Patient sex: F
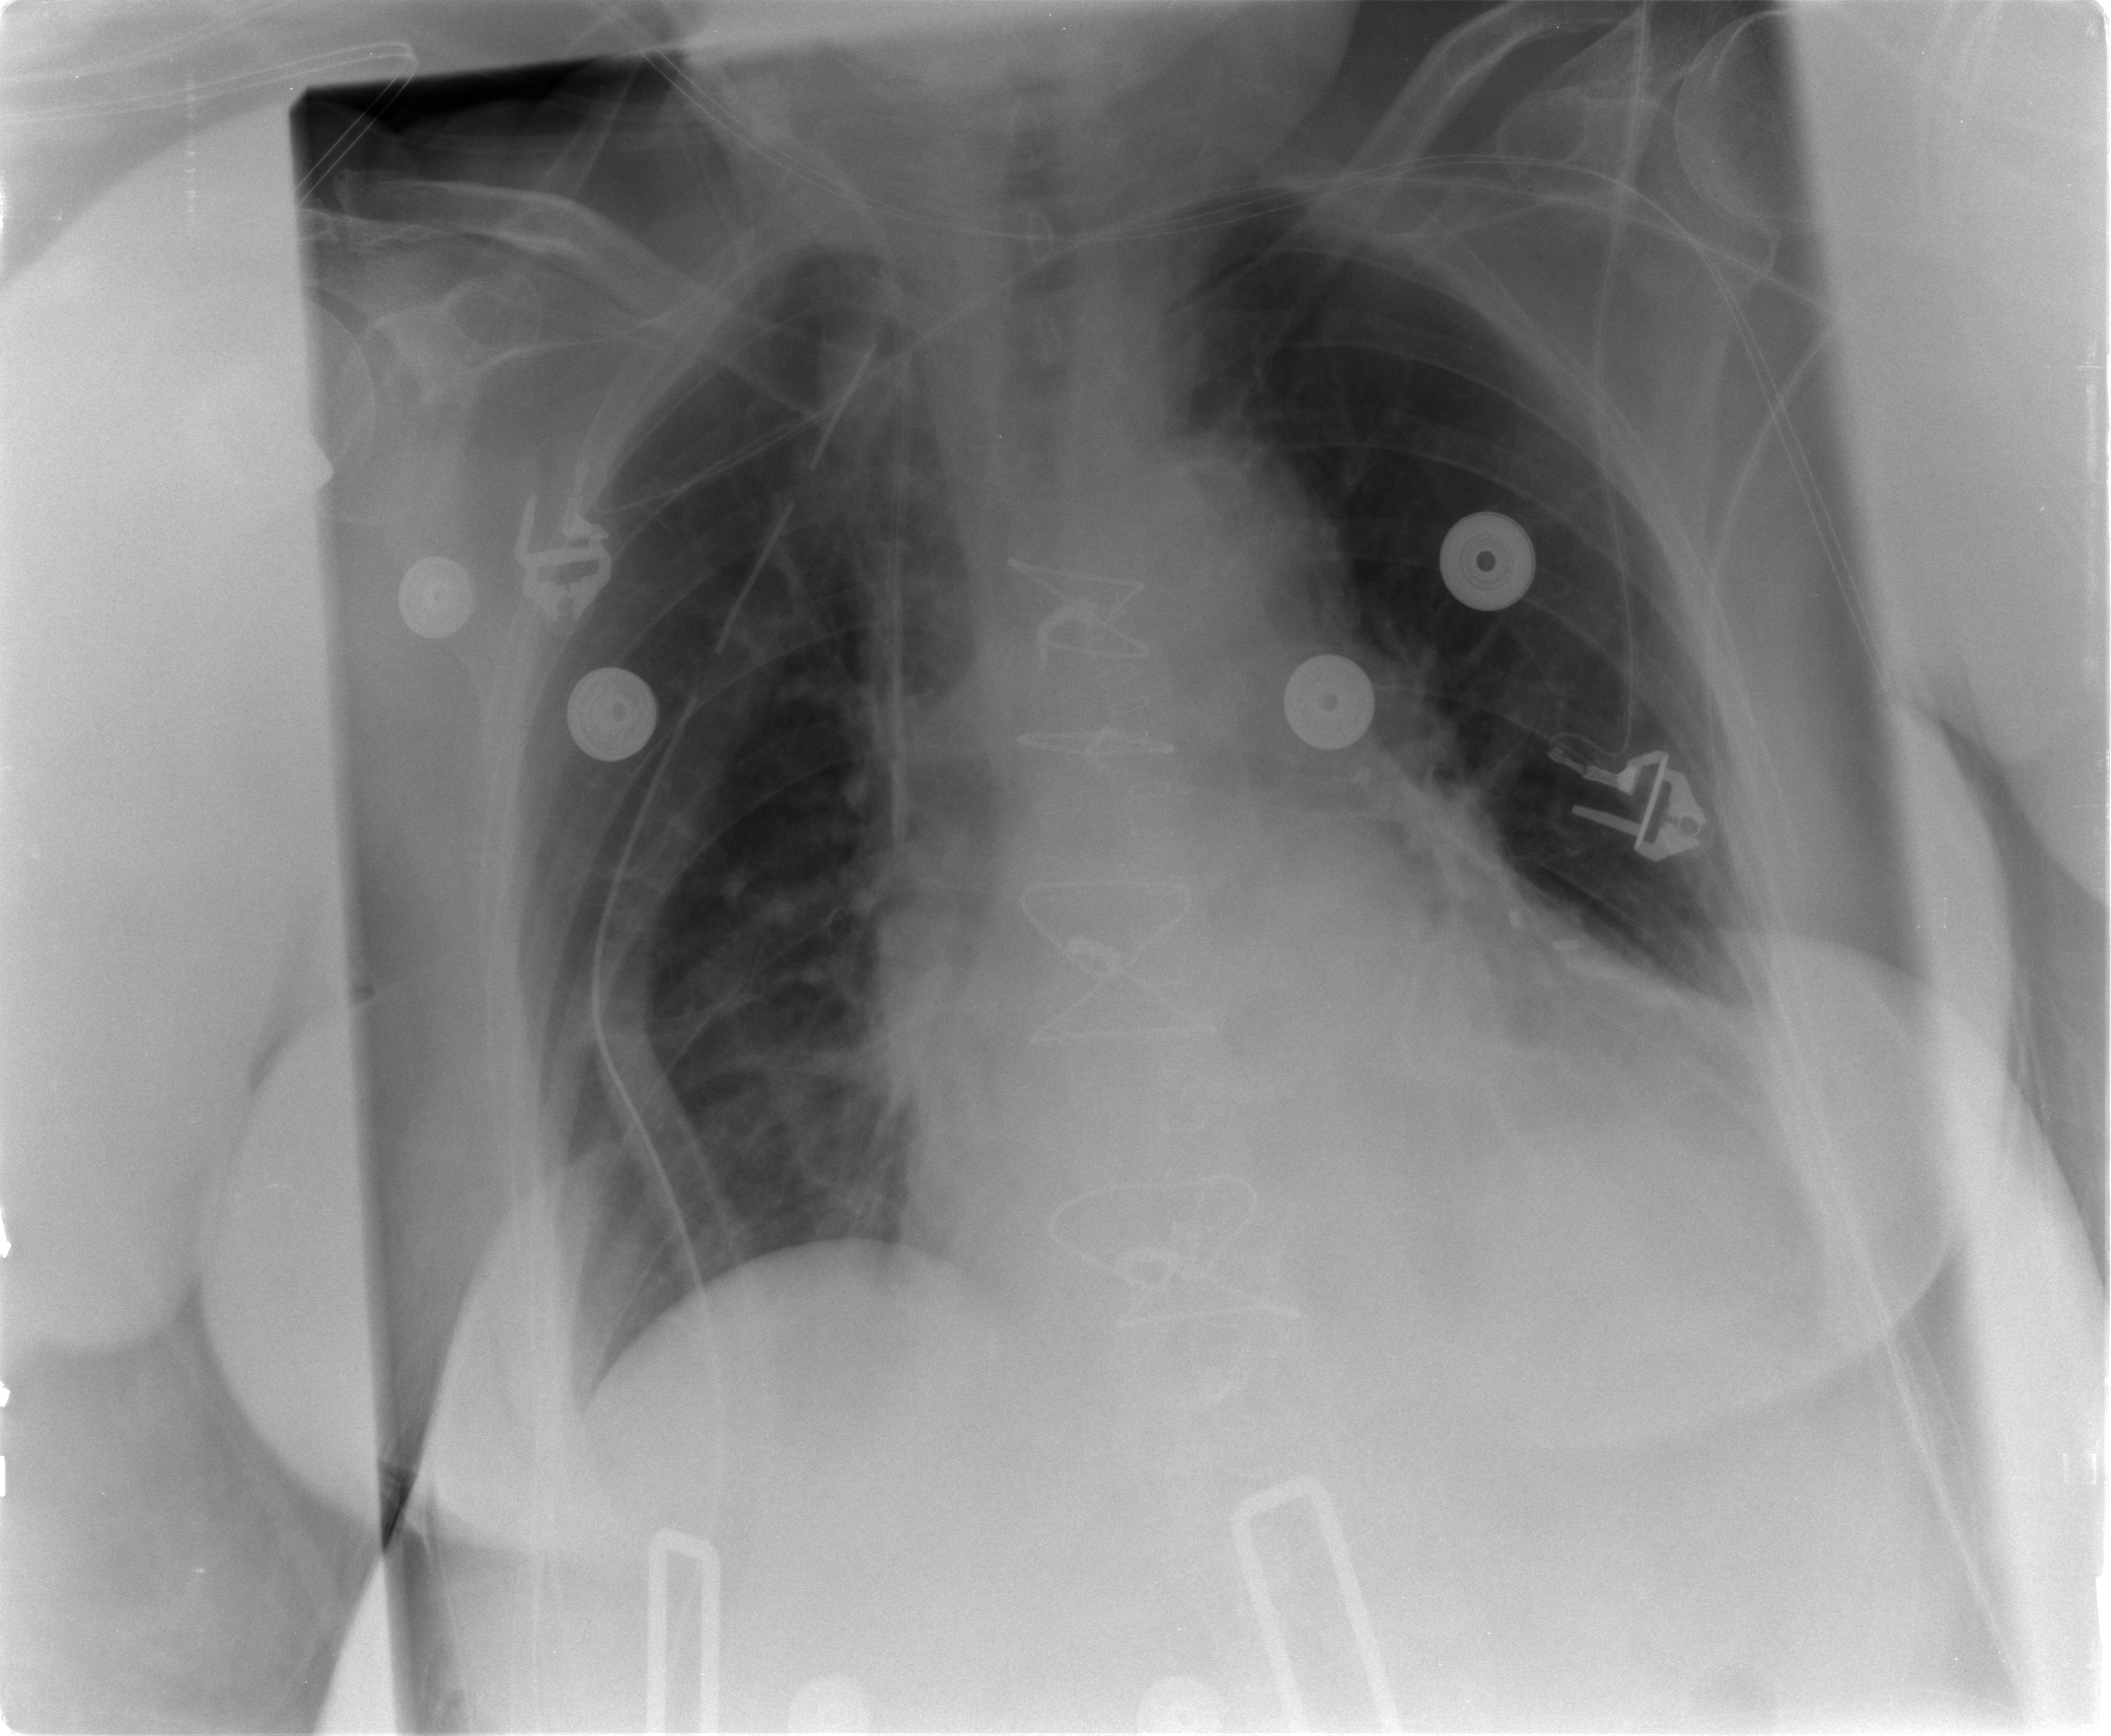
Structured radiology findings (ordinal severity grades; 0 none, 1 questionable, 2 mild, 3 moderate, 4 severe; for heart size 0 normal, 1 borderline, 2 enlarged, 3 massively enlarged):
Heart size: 2
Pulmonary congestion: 0
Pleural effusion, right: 0
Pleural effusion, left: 1
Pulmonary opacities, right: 0
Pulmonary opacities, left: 0
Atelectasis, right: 1
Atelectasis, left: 2